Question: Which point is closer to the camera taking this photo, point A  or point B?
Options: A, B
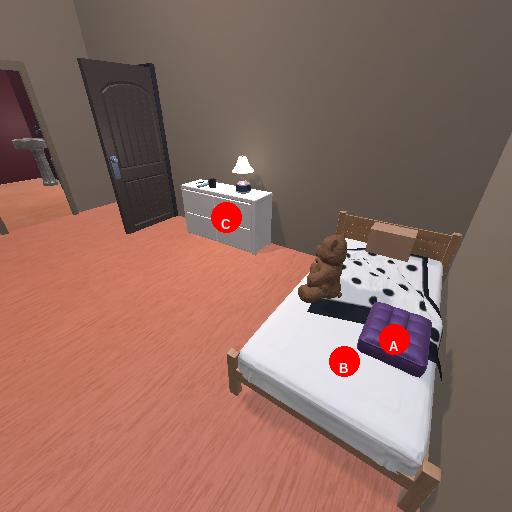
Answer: A